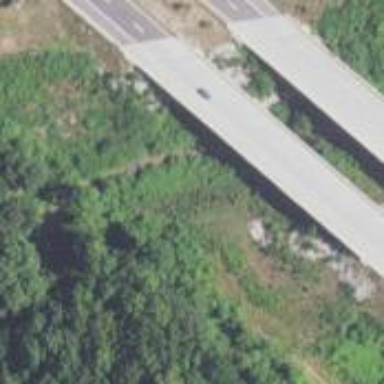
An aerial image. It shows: Man-made bridge.